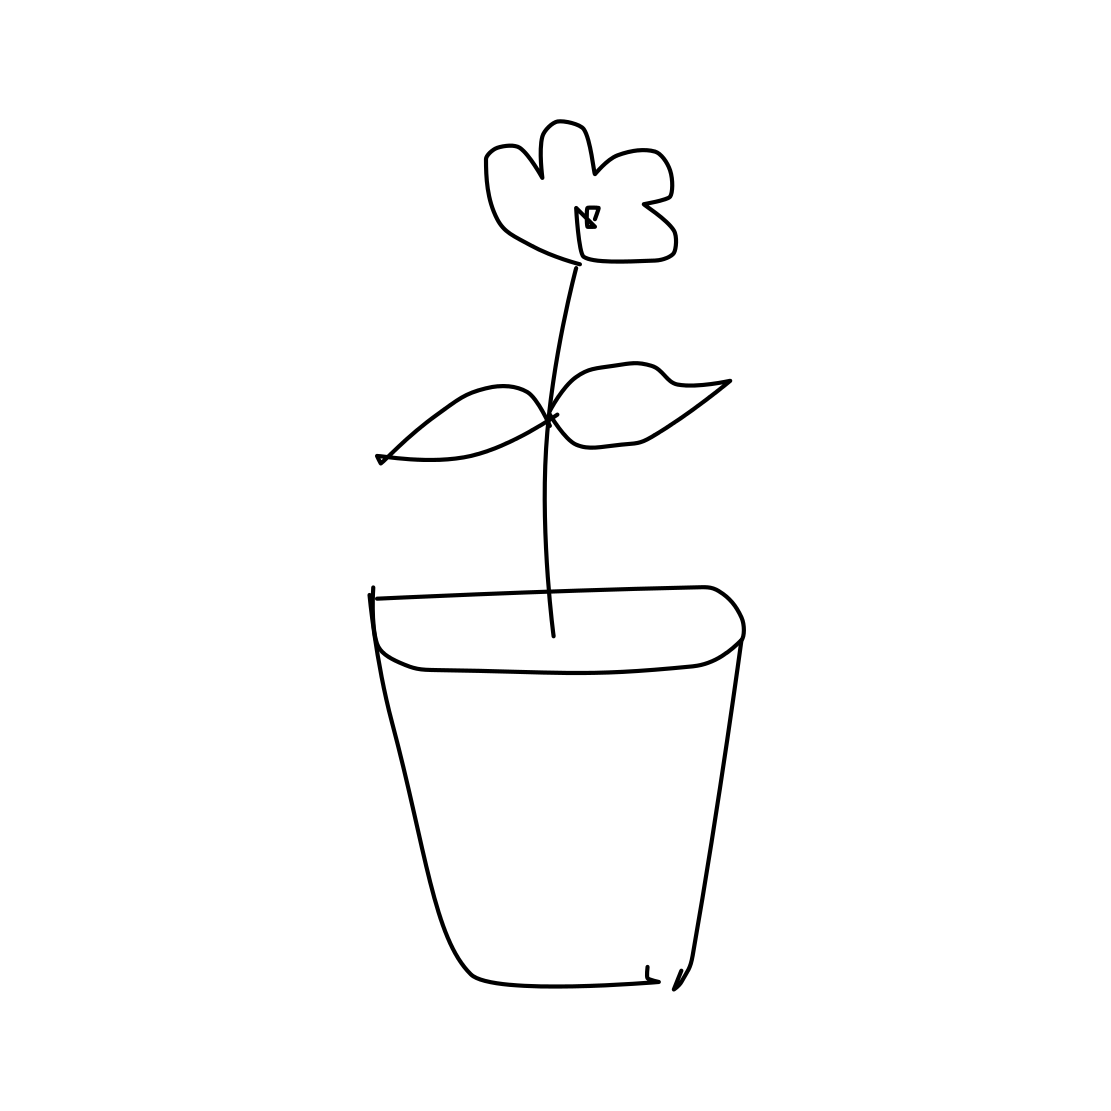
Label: potted plant